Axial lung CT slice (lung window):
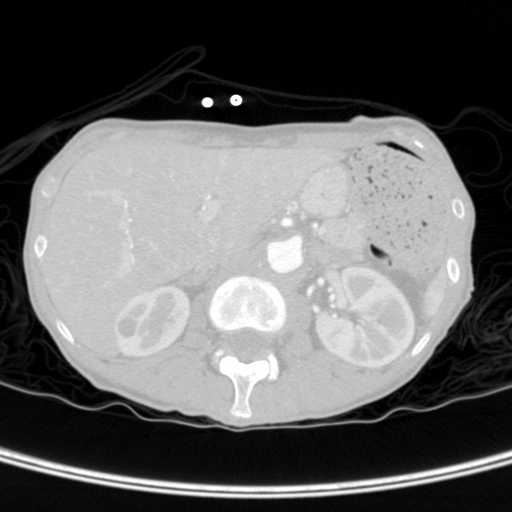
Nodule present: no